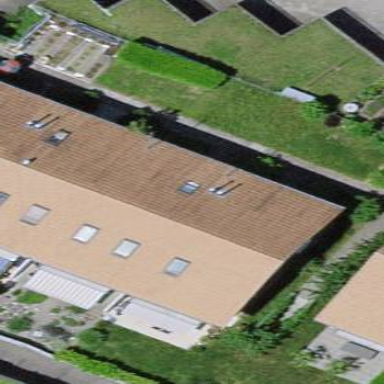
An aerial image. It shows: Gabled roof on residential building.